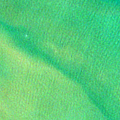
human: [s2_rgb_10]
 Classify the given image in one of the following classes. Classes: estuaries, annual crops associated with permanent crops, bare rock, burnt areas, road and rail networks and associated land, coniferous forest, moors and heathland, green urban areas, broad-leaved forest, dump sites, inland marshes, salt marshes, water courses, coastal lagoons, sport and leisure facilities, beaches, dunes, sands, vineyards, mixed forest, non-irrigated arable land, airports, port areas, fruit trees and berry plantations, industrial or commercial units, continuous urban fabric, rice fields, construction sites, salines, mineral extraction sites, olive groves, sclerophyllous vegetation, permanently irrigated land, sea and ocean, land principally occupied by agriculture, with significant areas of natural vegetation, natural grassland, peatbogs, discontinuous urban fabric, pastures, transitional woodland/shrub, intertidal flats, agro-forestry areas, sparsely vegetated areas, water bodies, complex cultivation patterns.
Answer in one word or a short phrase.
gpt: sea and ocean